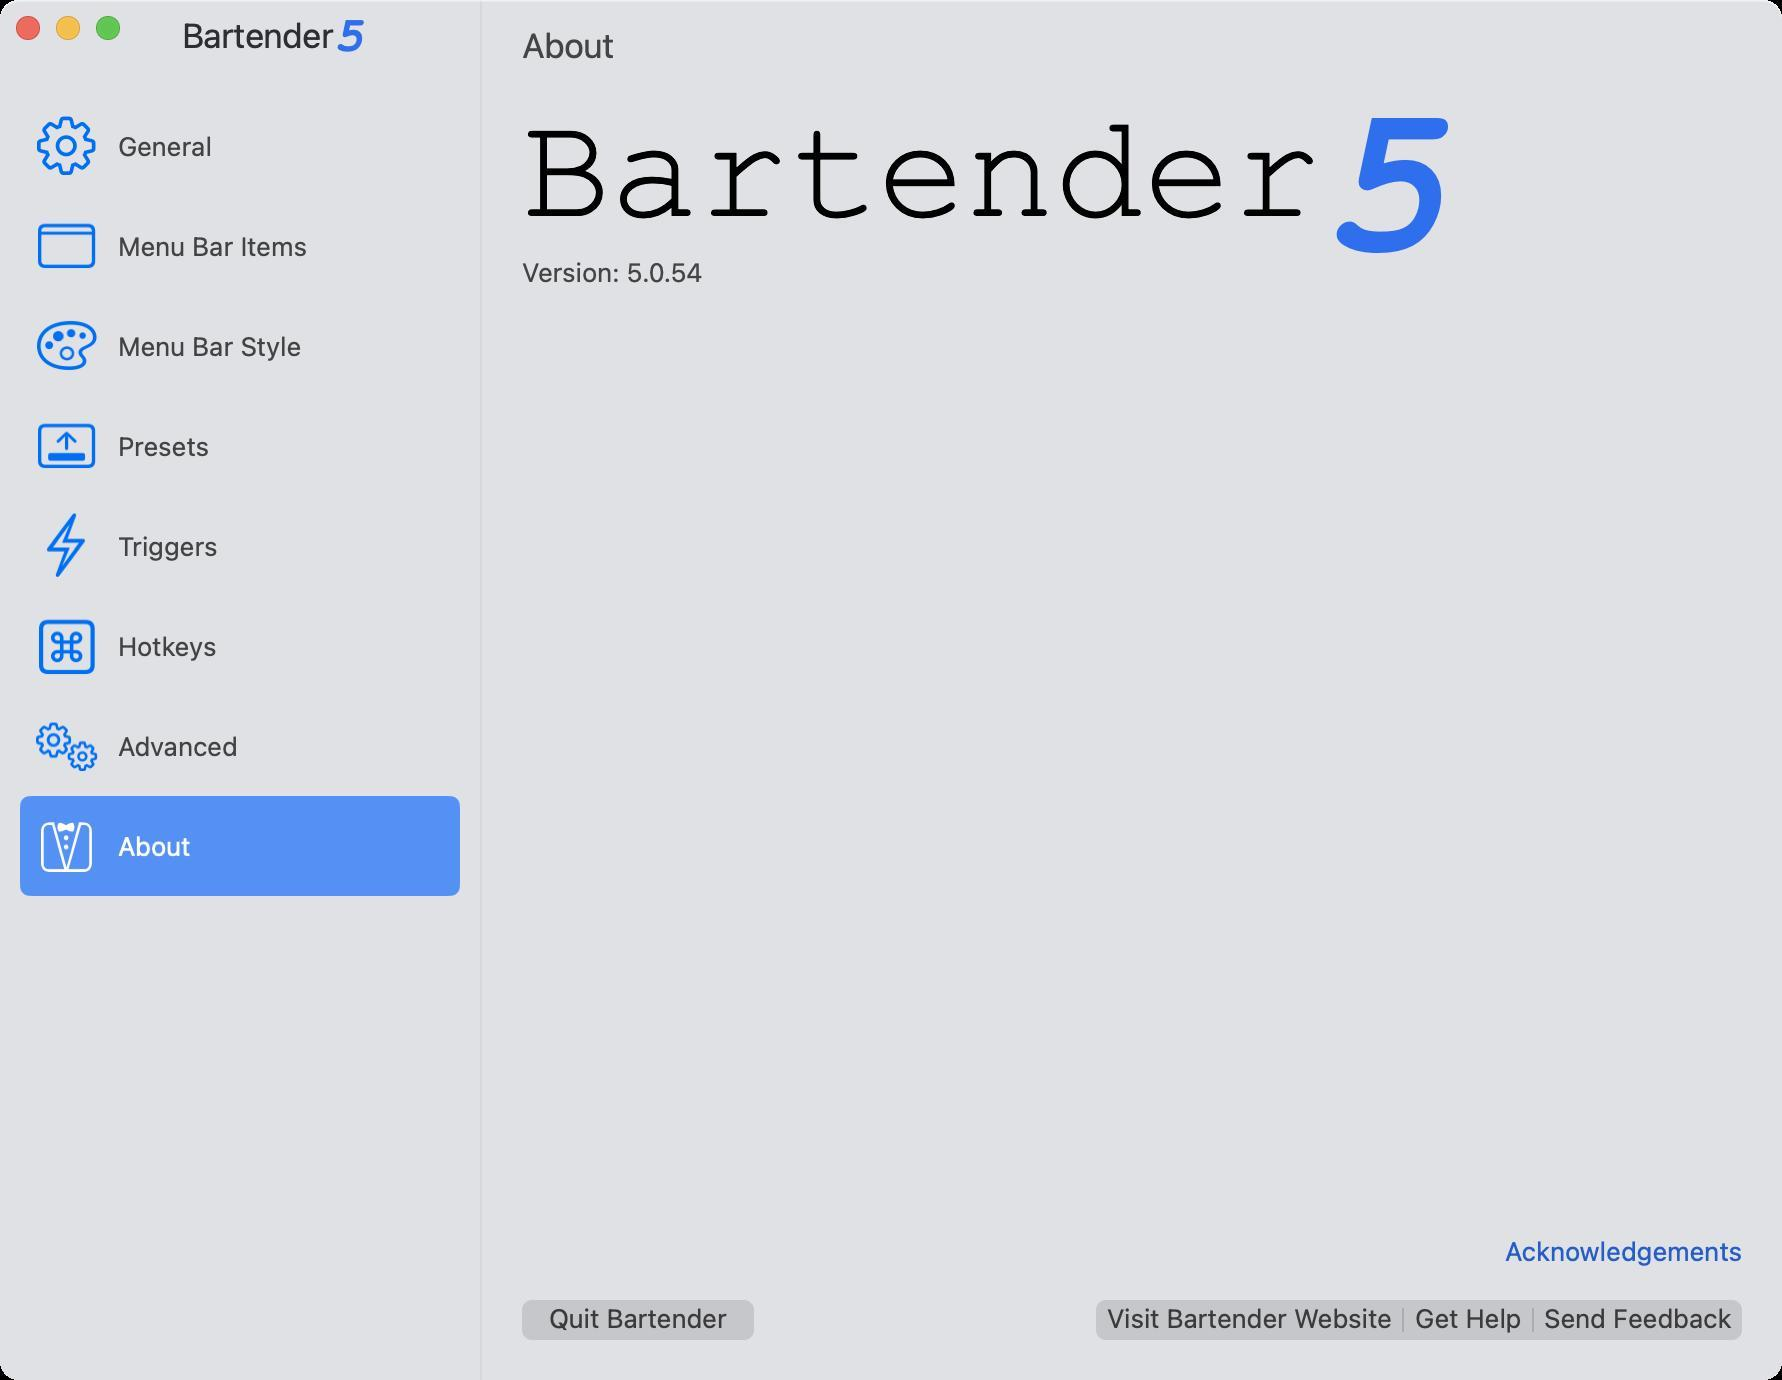
Accessibility tree:
{"name": "Bartender_5", "role": "AXWindow", "description": null, "role_description": "standard window", "value": null, "position": "354.00;77.00", "size": "891;690", "children": [{"name": null, "role": "AXSplitGroup", "description": null, "role_description": "split group", "value": null, "position": "0.00;0.00", "size": "891;690", "children": [{"name": null, "role": "AXStaticText", "description": null, "role_description": "text", "value": "Bartender", "position": "89.00;8.00", "size": "80;20", "children": []}, {"name": null, "role": "AXStaticText", "description": null, "role_description": "text", "value": "5", "position": "165.00;5.50", "size": "18;27", "children": []}, {"name": null, "role": "AXScrollArea", "description": null, "role_description": "scroll area", "value": null, "position": "0.00;38.00", "size": "240;652", "children": [{"name": null, "role": "AXOutline", "description": null, "role_description": "outline", "value": null, "position": "0.00;38.00", "size": "240;652", "children": [{"name": null, "role": "AXRow", "description": null, "role_description": "outline row", "value": null, "position": "0.00;48.00", "size": "240;50", "children": [{"name": null, "role": "AXCell", "description": null, "role_description": "cell", "value": null, "position": "10.00;48.00", "size": "220;50", "children": [{"name": null, "role": "AXImage", "description": "General", "role_description": "image", "value": null, "position": "16.00;54.00", "size": "36;37", "children": []}, {"name": null, "role": "AXStaticText", "description": null, "role_description": "text", "value": "General", "position": "57.00;65.00", "size": "52;16", "children": []}]}]}, {"name": null, "role": "AXRow", "description": null, "role_description": "outline row", "value": null, "position": "0.00;98.00", "size": "240;50", "children": [{"name": null, "role": "AXCell", "description": null, "role_description": "cell", "value": null, "position": "10.00;98.00", "size": "220;50", "children": [{"name": null, "role": "AXImage", "description": "Menu Bar Layout", "role_description": "image", "value": null, "position": "16.00;106.00", "size": "36;34", "children": []}, {"name": null, "role": "AXStaticText", "description": null, "role_description": "text", "value": "Menu Bar Items", "position": "57.00;115.00", "size": "99;16", "children": []}]}]}, {"name": null, "role": "AXRow", "description": null, "role_description": "outline row", "value": null, "position": "0.00;148.00", "size": "240;50", "children": [{"name": null, "role": "AXCell", "description": null, "role_description": "cell", "value": null, "position": "10.00;148.00", "size": "220;50", "children": [{"name": null, "role": "AXImage", "description": "Menu Bar Style", "role_description": "image", "value": null, "position": "16.00;154.50", "size": "35;36", "children": []}, {"name": null, "role": "AXStaticText", "description": null, "role_description": "text", "value": "Menu Bar Style", "position": "57.00;165.00", "size": "96;16", "children": []}]}]}, {"name": null, "role": "AXRow", "description": null, "role_description": "outline row", "value": null, "position": "0.00;198.00", "size": "240;50", "children": [{"name": null, "role": "AXCell", "description": null, "role_description": "cell", "value": null, "position": "10.00;198.00", "size": "220;50", "children": [{"name": null, "role": "AXImage", "description": "Presets", "role_description": "image", "value": null, "position": "16.00;206.00", "size": "36;34", "children": []}, {"name": null, "role": "AXStaticText", "description": null, "role_description": "text", "value": "Presets", "position": "57.00;215.00", "size": "50;16", "children": []}]}]}, {"name": null, "role": "AXRow", "description": null, "role_description": "outline row", "value": null, "position": "0.00;248.00", "size": "240;50", "children": [{"name": null, "role": "AXCell", "description": null, "role_description": "cell", "value": null, "position": "10.00;248.00", "size": "220;50", "children": [{"name": null, "role": "AXImage", "description": "Triggers", "role_description": "image", "value": null, "position": "16.00;253.50", "size": "36;38", "children": []}, {"name": null, "role": "AXStaticText", "description": null, "role_description": "text", "value": "Triggers", "position": "57.00;265.00", "size": "54;16", "children": []}]}]}, {"name": null, "role": "AXRow", "description": null, "role_description": "outline row", "value": null, "position": "0.00;298.00", "size": "240;50", "children": [{"name": null, "role": "AXCell", "description": null, "role_description": "cell", "value": null, "position": "10.00;298.00", "size": "220;50", "children": [{"name": null, "role": "AXImage", "description": "Hot Keys", "role_description": "image", "value": null, "position": "16.00;306.00", "size": "35;34", "children": []}, {"name": null, "role": "AXStaticText", "description": null, "role_description": "text", "value": "Hotkeys", "position": "57.00;315.00", "size": "54;16", "children": []}]}]}, {"name": null, "role": "AXRow", "description": null, "role_description": "outline row", "value": null, "position": "0.00;348.00", "size": "240;50", "children": [{"name": null, "role": "AXCell", "description": null, "role_description": "cell", "value": null, "position": "10.00;348.00", "size": "220;50", "children": [{"name": null, "role": "AXImage", "description": "Advanced", "role_description": "image", "value": null, "position": "16.00;354.50", "size": "36;37", "children": []}, {"name": null, "role": "AXStaticText", "description": null, "role_description": "text", "value": "Advanced", "position": "57.00;365.00", "size": "64;16", "children": []}]}]}, {"name": null, "role": "AXRow", "description": null, "role_description": "outline row", "value": null, "position": "0.00;398.00", "size": "240;50", "children": [{"name": null, "role": "AXCell", "description": null, "role_description": "cell", "value": null, "position": "10.00;398.00", "size": "220;50", "children": [{"name": null, "role": "AXImage", "description": "", "role_description": "image", "value": null, "position": "16.00;409.00", "size": "36;29", "children": []}, {"name": null, "role": "AXStaticText", "description": null, "role_description": "text", "value": "About", "position": "57.00;415.00", "size": "40;16", "children": []}]}]}, {"name": null, "role": "AXColumn", "description": null, "role_description": "column", "value": null, "position": "10.00;38.00", "size": "220;652", "children": []}]}]}, {"name": null, "role": "AXSplitter", "description": null, "role_description": "splitter", "value": 240.0, "position": "240.00;28.00", "size": "1;662", "children": []}, {"name": "Acknowledgements", "role": "AXButton", "description": null, "role_description": "button", "value": null, "position": "740.00;617.00", "size": "131;17", "children": []}, {"name": null, "role": "AXStaticText", "description": null, "role_description": "text", "value": "Version: 5.0.54", "position": "259.00;128.00", "size": "456;28", "children": []}, {"name": null, "role": "AXGroup", "description": null, "role_description": "group", "value": null, "position": "545.00;648.00", "size": "329;24", "children": [{"name": null, "role": "AXButton", "description": "Visit Bartender Website", "role_description": "button", "value": null, "position": "545.00;648.00", "size": "157;24", "children": []}, {"name": null, "role": "AXButton", "description": "Get Help", "role_description": "button", "value": null, "position": "702.00;648.00", "size": "65;24", "children": []}, {"name": null, "role": "AXButton", "description": "Send Feedback", "role_description": "button", "value": null, "position": "767.00;648.00", "size": "107;24", "children": []}]}, {"name": "Quit_Bartender", "role": "AXButton", "description": null, "role_description": "button", "value": null, "position": "254.00;645.00", "size": "130;32", "children": []}, {"name": null, "role": "AXStaticText", "description": null, "role_description": "text", "value": "Bartender", "position": "259.00;46.00", "size": "520;107", "children": []}, {"name": null, "role": "AXStaticText", "description": null, "role_description": "text", "value": "5", "position": "658.00;38.00", "size": "76;123", "children": []}, {"name": null, "role": "AXStaticText", "description": null, "role_description": "text", "value": "About", "position": "259.00;13.00", "size": "407;21", "children": []}]}, {"name": null, "role": "AXButton", "description": null, "role_description": "close button", "value": null, "position": "7.00;6.00", "size": "14;16", "children": []}, {"name": null, "role": "AXButton", "description": null, "role_description": "zoom button", "value": null, "position": "47.00;6.00", "size": "14;16", "children": [{"name": null, "role": "AXGroup", "description": null, "role_description": "group", "value": null, "position": "47.00;6.00", "size": "14;16", "children": [{"name": null, "role": "AXGroup", "description": null, "role_description": "group", "value": null, "position": "47.00;6.00", "size": "14;16", "children": []}]}]}, {"name": null, "role": "AXButton", "description": null, "role_description": "minimize button", "value": null, "position": "27.00;6.00", "size": "14;16", "children": []}]}